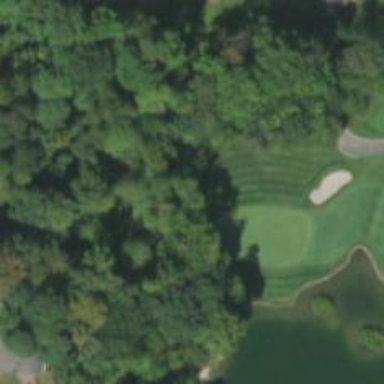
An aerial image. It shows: View of golf hole.